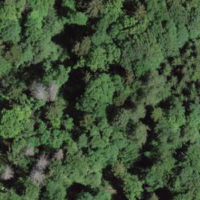
EUNIS habitat code: 41
Species observed at this site:
Lathraea squamaria